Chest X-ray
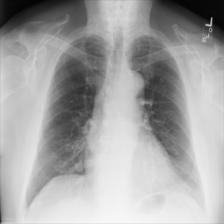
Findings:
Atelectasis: negative
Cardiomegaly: negative
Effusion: negative
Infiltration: negative
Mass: negative
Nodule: negative
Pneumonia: negative
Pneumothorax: negative
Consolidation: negative
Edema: negative
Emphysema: negative
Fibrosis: negative
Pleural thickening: negative
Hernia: negative